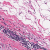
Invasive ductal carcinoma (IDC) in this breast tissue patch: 0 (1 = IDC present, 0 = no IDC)